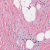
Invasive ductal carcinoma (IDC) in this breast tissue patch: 1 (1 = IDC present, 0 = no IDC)